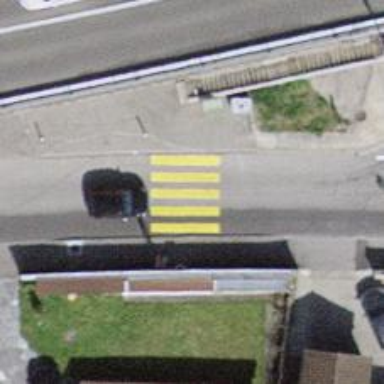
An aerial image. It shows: Uncontrolled crossing on the road.